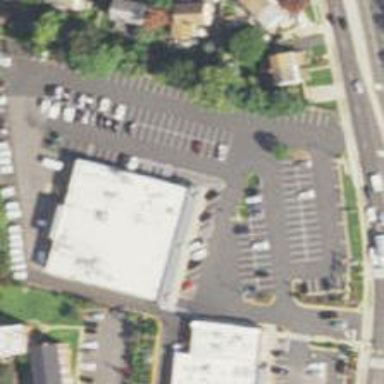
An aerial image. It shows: Retail building.